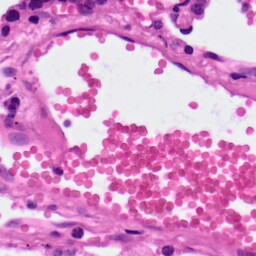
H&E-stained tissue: Lung